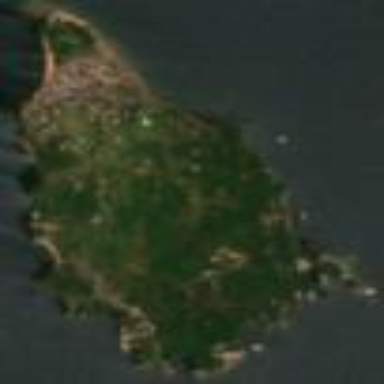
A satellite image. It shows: Islet.